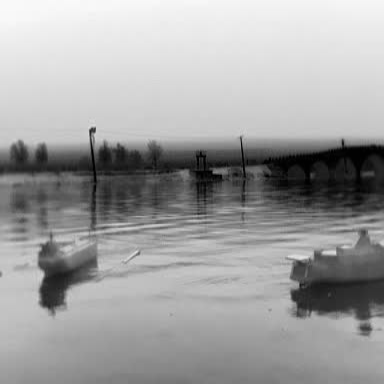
There are two objects shown in the infrared image, including a liner, and a container_ship.